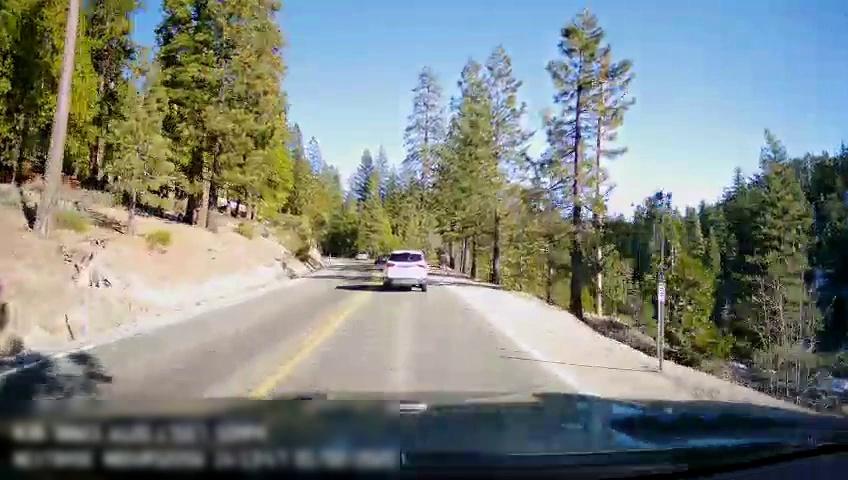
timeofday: Day
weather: Sunny
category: Drivable Space
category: Vehicles | SUV
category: Lanes | Current Lane
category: Lanes | Alternate Lane
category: Lanes | Opposite Lane